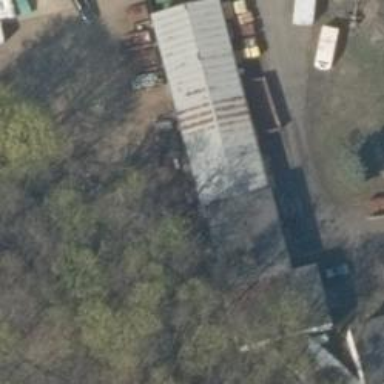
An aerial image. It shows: Shed.